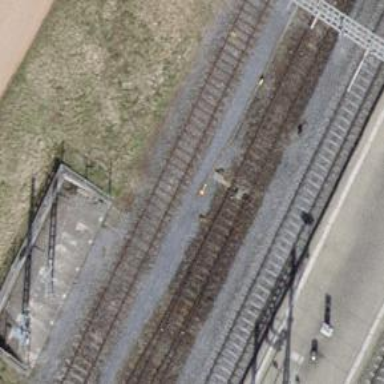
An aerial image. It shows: Railway switch.